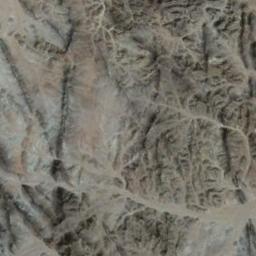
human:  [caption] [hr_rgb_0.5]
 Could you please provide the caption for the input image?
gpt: The folded mountain consists of some ridges and valleys .

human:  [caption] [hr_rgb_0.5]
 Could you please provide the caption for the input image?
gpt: There is not the even mountain .

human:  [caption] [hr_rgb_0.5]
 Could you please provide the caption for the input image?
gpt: There are some cracks on the brown mountain .

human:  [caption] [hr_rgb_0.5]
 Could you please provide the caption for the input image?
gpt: The mountain is full of white soil .

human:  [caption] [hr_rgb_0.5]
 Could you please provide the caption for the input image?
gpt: The mountain is covered with brown mud .